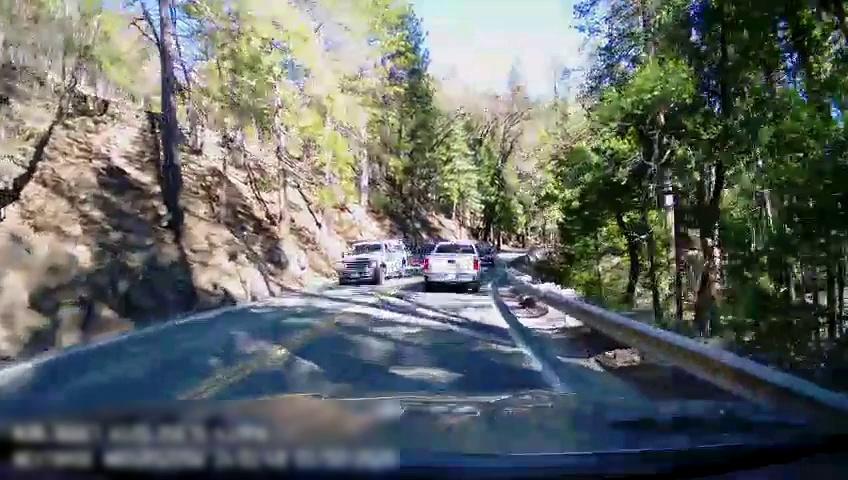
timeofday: Day
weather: Sunny
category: Drivable Space
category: Drivable Space
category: Vehicles | Truck
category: Vehicles | Car
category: Vehicles | Truck
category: Lanes | Opposite Lane
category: Lanes | Current Lane
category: Lanes | Opposite Lane
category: Lanes | Current Lane